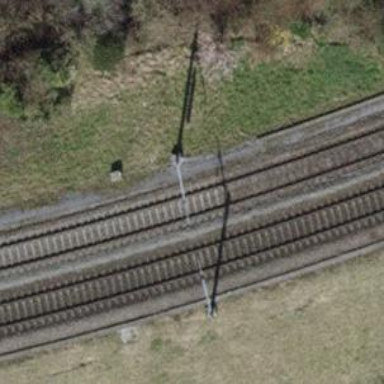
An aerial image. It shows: Railway with electrified contact lines.